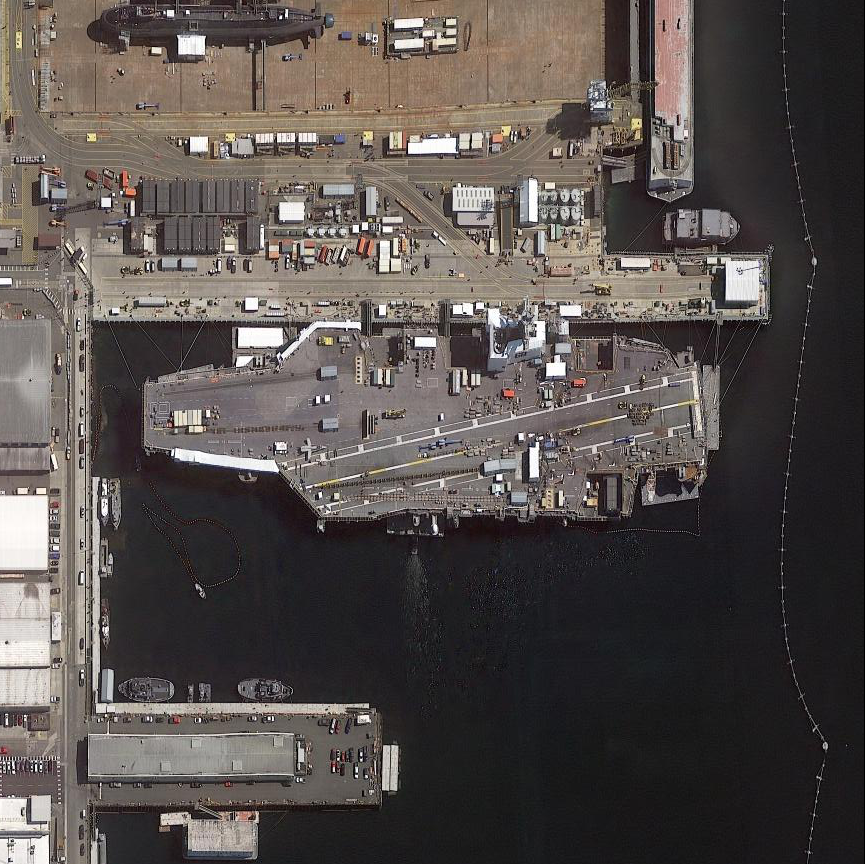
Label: aircraft_carrier